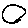
Label: circle